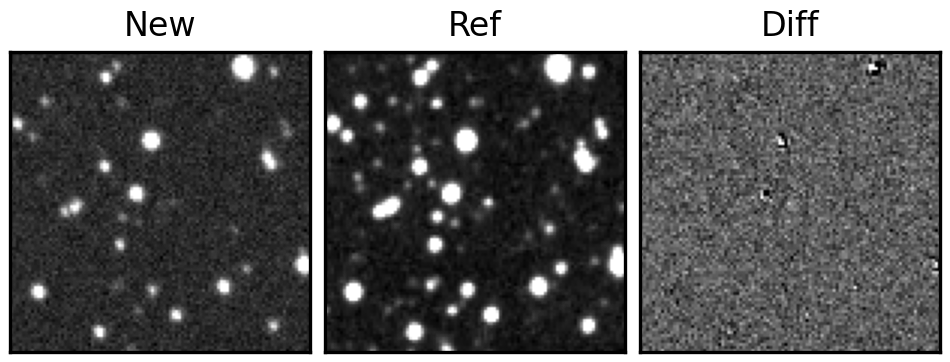
Label: real